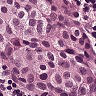
Metastatic tissue present: yes